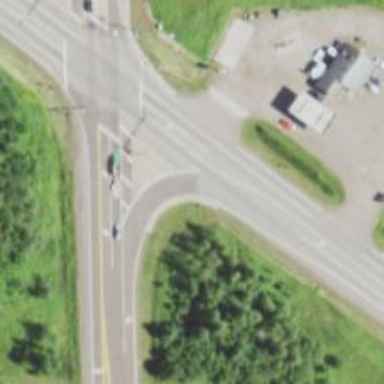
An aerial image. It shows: Trunk link highway.